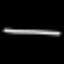
Label: line